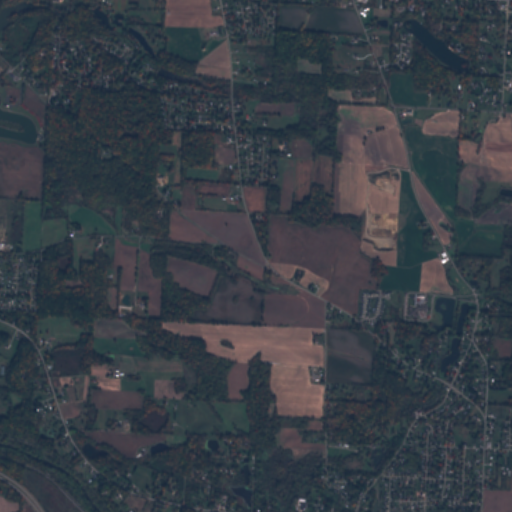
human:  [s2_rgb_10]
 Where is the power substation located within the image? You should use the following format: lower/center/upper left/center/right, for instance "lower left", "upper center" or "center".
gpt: The power substation is located in the lower right of the image.
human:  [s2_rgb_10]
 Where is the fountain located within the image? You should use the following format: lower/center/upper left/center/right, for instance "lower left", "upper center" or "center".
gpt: The fountain is located in the upper center of the image.
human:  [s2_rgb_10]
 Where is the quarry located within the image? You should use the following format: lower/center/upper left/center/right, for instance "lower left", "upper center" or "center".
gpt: There is no quarry in the image.